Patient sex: M
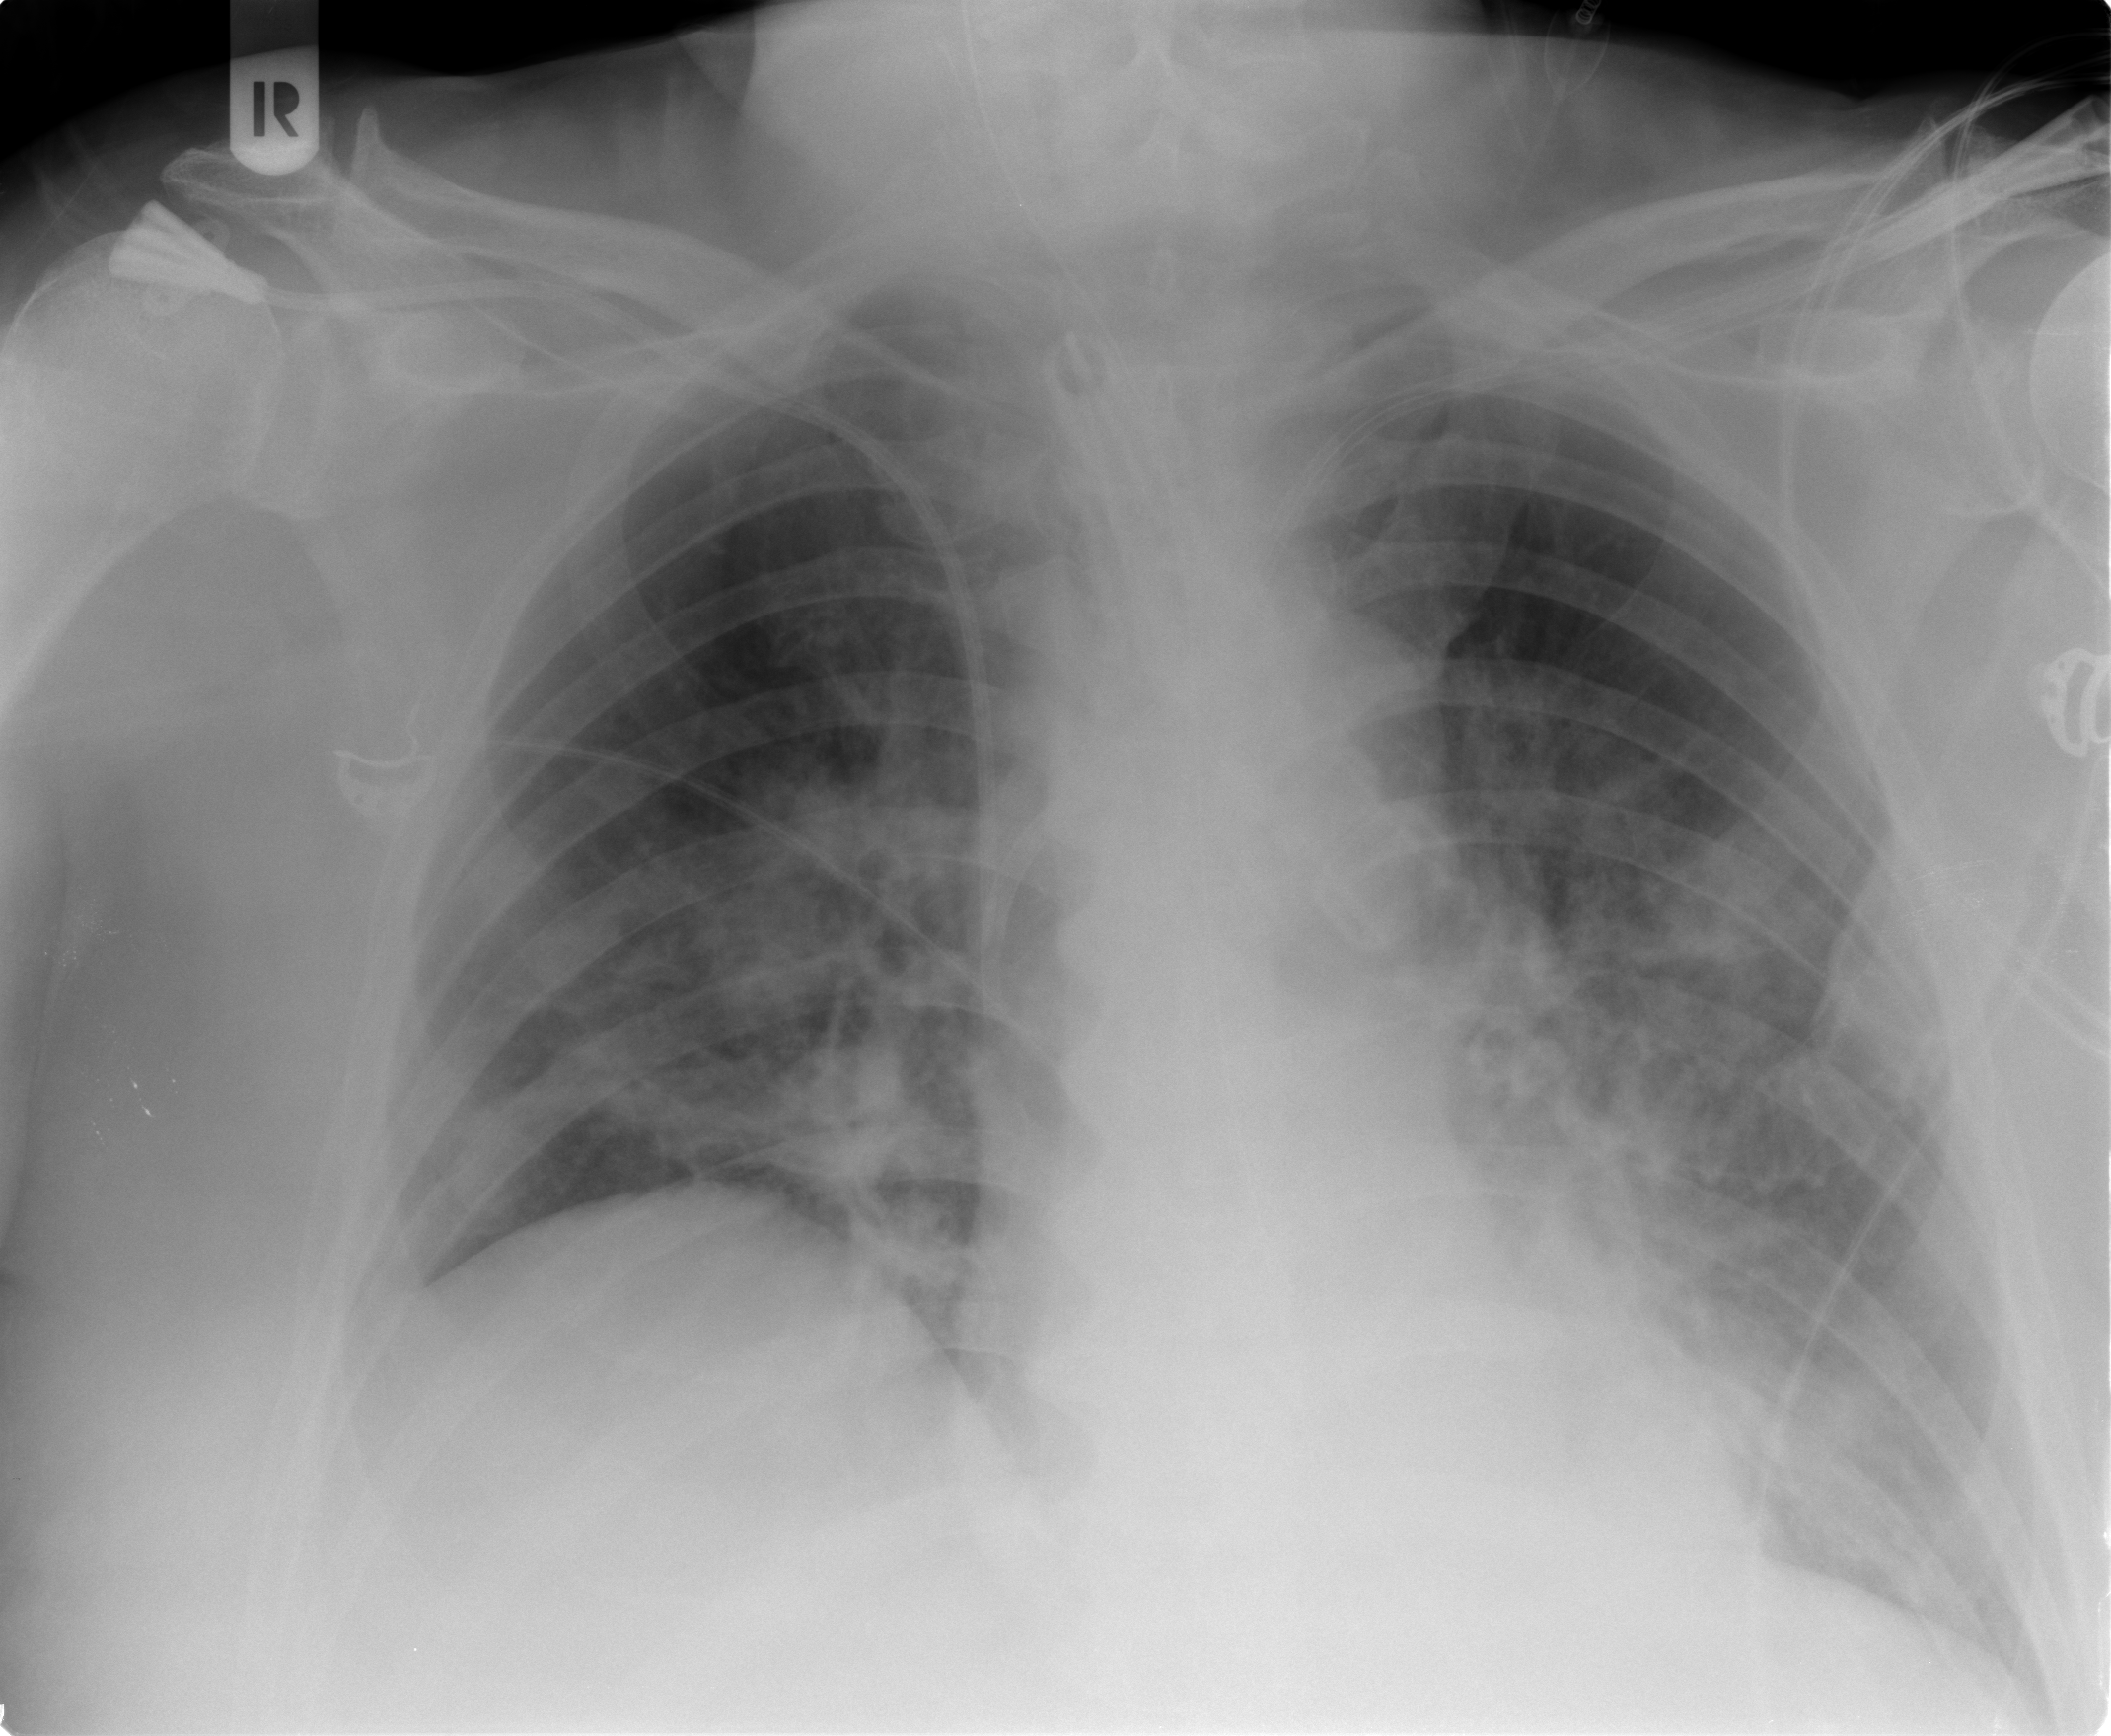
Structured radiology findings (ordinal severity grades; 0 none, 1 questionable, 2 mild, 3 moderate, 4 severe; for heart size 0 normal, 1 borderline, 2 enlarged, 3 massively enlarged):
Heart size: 1
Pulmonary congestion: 2
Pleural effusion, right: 1
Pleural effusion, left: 1
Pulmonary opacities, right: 2
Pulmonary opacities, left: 2
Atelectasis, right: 1
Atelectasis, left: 2